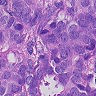
Metastatic tissue present: yes